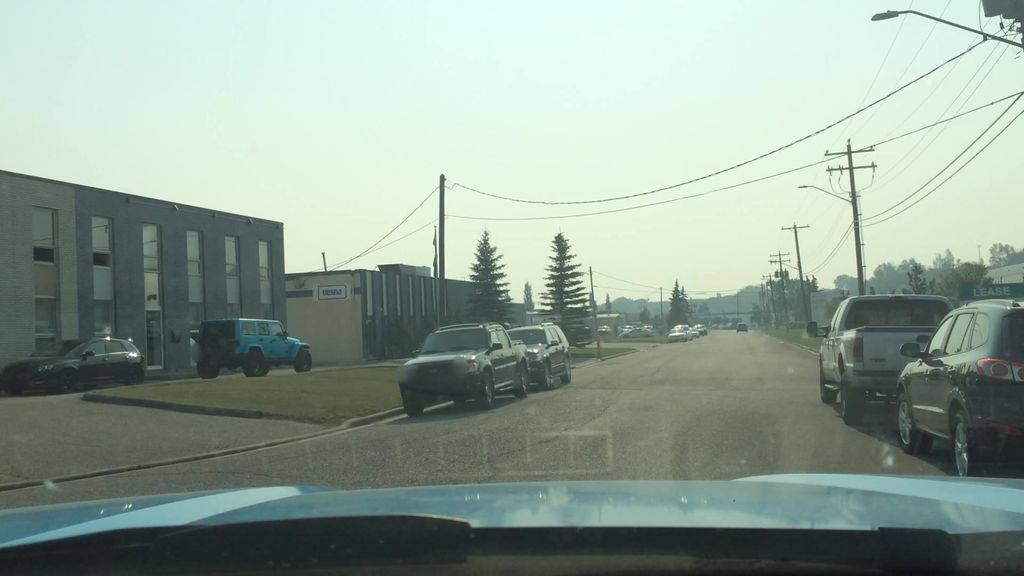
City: calgary